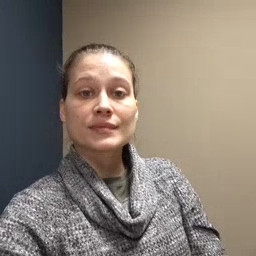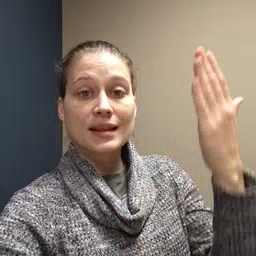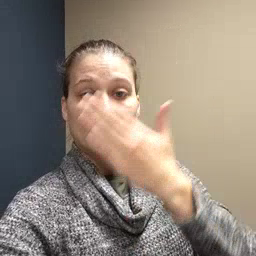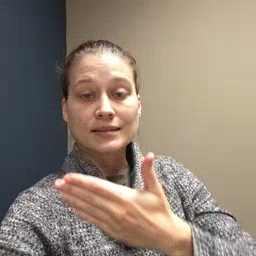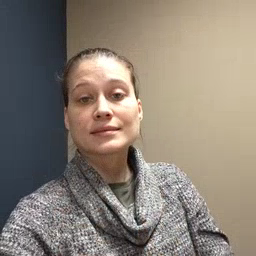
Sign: night